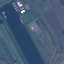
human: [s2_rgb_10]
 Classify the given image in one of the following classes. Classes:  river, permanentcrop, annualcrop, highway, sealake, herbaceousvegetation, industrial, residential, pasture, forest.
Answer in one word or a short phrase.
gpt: River